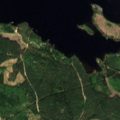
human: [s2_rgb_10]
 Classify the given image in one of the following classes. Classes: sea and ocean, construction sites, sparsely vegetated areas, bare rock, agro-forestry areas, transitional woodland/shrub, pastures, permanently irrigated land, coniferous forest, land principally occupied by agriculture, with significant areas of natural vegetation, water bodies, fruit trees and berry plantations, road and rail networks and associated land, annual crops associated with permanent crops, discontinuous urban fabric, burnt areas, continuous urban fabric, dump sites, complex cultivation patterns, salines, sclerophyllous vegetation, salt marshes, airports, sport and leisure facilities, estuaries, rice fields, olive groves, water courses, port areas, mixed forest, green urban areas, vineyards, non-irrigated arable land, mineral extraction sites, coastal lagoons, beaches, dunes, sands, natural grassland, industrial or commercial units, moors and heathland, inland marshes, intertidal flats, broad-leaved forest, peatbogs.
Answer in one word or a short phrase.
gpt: coniferous forest, mixed forest, transitional woodland/shrub, water bodies